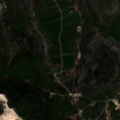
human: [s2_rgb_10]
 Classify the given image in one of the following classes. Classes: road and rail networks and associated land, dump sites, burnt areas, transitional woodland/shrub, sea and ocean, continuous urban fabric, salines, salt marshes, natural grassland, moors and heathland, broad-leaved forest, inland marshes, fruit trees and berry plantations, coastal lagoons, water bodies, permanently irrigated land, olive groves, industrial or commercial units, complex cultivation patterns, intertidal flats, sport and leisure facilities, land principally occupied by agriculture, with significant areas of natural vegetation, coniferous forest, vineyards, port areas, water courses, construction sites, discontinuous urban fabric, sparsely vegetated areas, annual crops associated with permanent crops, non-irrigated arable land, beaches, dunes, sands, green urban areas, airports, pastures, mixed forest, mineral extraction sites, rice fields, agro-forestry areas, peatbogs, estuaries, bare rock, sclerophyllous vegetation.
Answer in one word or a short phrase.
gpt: mineral extraction sites, complex cultivation patterns, sclerophyllous vegetation, transitional woodland/shrub, sparsely vegetated areas